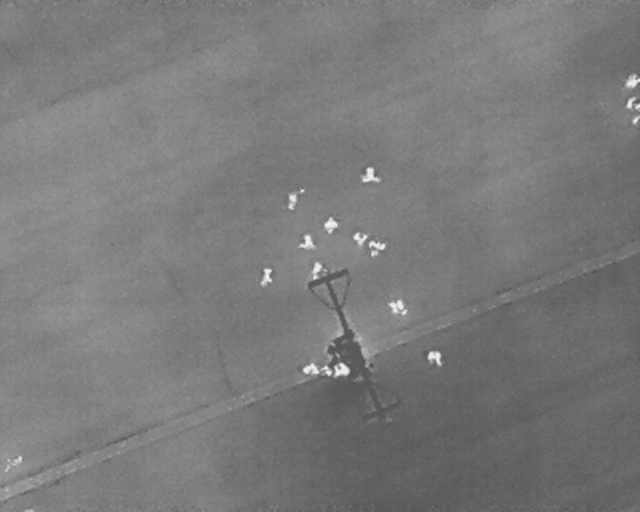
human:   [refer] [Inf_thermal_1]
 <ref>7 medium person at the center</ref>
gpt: <box>[[56, 32, 59, 35, 2], [50, 42, 52, 45, 2], [55, 45, 57, 48, 2], [46, 45, 48, 48, 2], [57, 46, 60, 50, 2], [40, 52, 43, 55, 15], [60, 58, 63, 61, 2]]</box>